Question: I am getting a stack empty exception. How is that possible if the stack is not empty (it has 16 items)?
I got a snap shot of the error:

Can someone please explain?
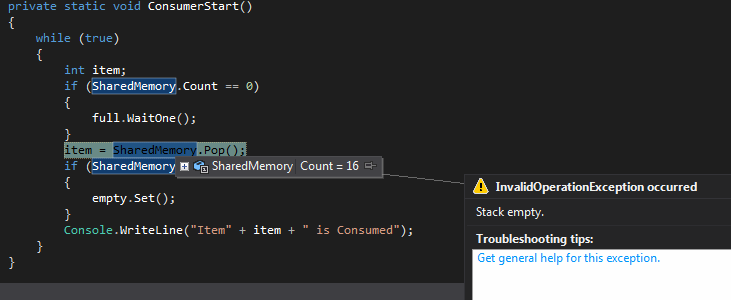
Answer: You synchronize access when using something like 'Stack<T>'. The simplest approach is to use 'lock', which then also let's you use the 'lock' for the synchronization itself; so pop would be:
'''
int item;
lock (SharedMemory)
{
while (SharedMemory.Count == 0)
{
Monitor.Wait(SharedMemory);
}
item = SharedMemory.Pop();
}
Console.WriteLine(item);
'''
and push would be:
'''
lock (SharedMemory)
{
SharedMemory.Push(item);
Monitor.PulseAll(SharedMemory);
}
'''